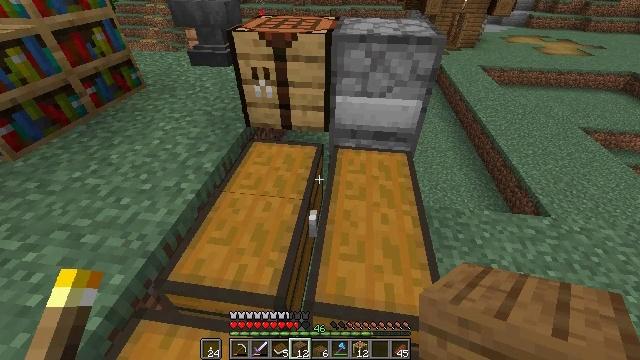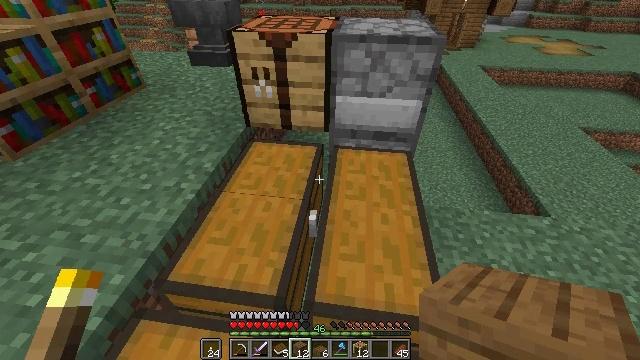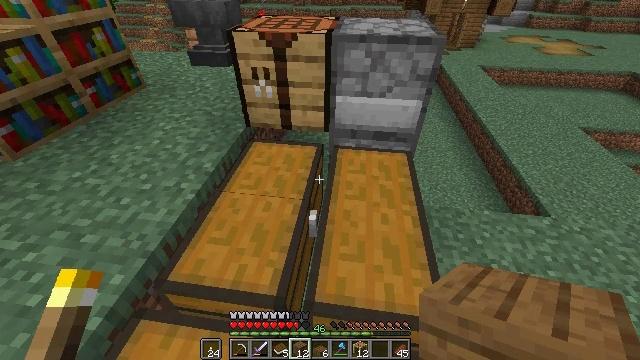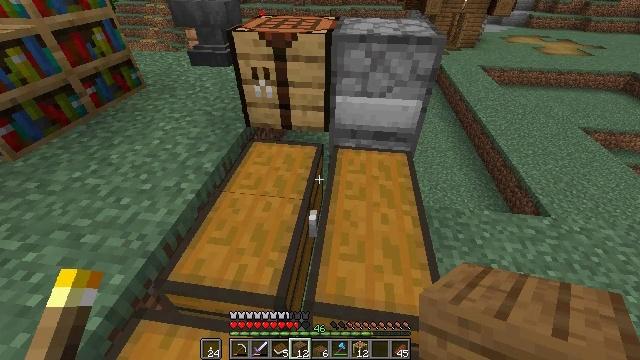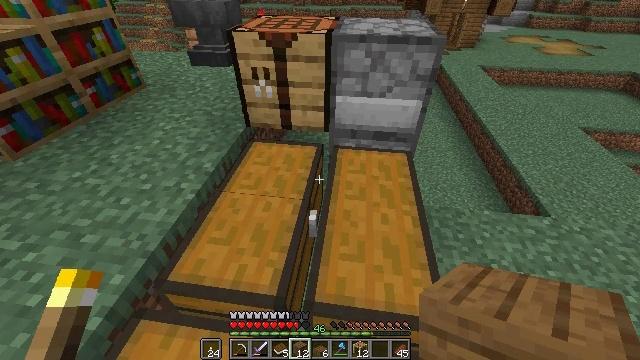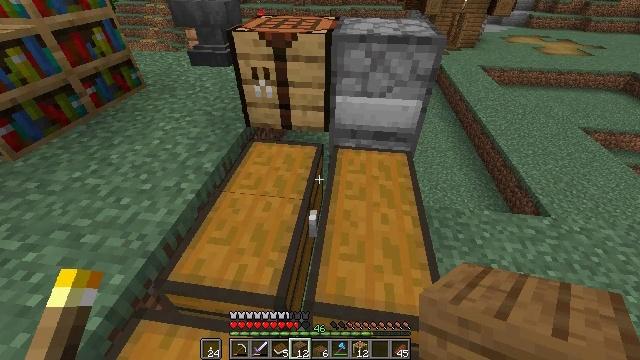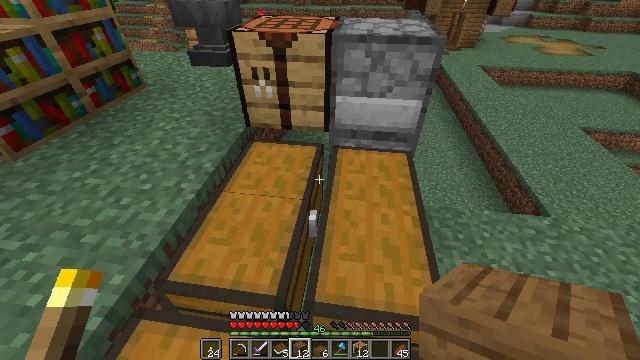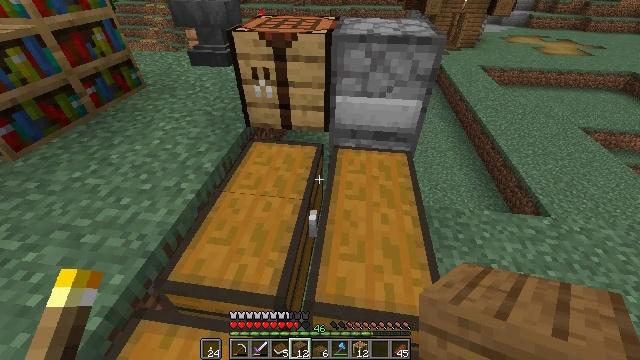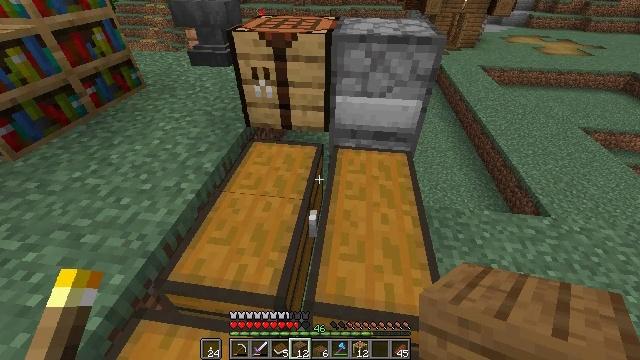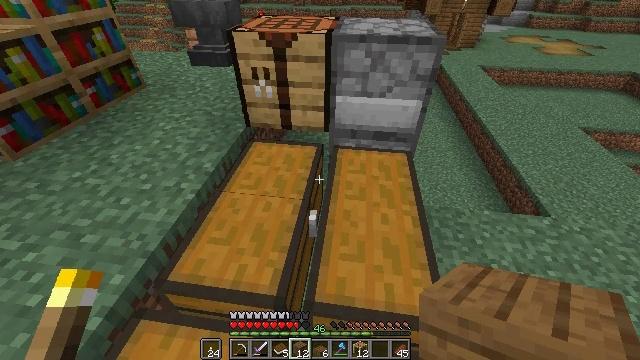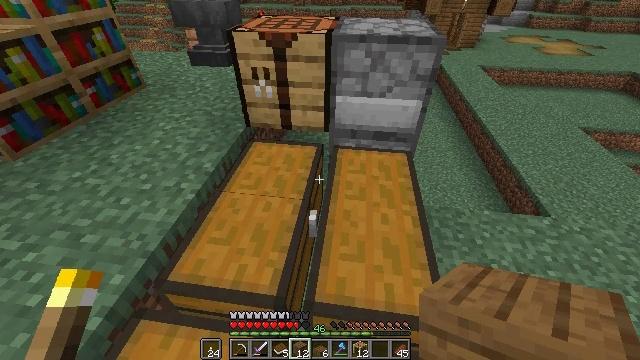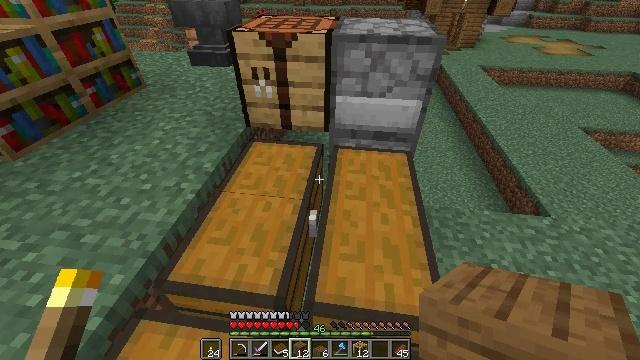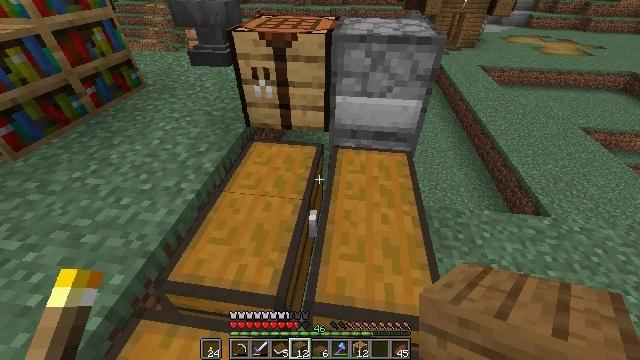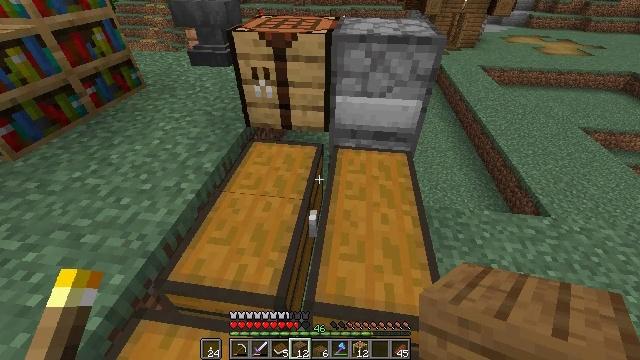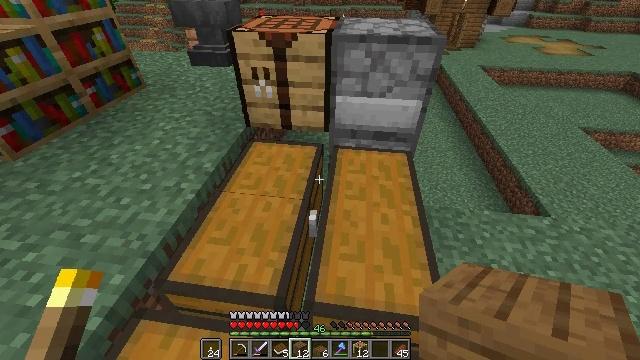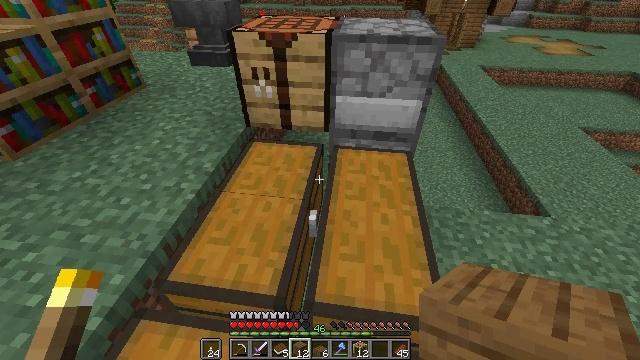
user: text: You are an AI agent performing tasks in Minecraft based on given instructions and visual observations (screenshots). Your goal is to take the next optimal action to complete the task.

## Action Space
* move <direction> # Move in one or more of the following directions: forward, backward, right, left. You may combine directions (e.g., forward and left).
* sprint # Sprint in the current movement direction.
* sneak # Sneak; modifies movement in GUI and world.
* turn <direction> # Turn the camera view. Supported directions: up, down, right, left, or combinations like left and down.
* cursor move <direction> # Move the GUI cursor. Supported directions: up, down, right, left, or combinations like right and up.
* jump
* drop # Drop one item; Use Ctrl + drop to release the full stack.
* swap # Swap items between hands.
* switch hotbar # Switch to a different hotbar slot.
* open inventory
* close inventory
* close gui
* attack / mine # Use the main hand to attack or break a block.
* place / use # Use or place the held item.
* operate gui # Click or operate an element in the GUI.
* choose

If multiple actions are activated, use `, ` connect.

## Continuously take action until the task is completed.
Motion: motion action
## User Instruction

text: Craft a spruce fence gate.
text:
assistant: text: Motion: no_op
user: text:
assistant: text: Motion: no_op
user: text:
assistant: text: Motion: no_op
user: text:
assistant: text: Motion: no_op
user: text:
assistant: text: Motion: no_op
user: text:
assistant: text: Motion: no_op
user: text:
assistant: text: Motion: no_op
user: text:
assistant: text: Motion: no_op
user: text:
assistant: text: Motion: no_op
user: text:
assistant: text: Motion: no_op
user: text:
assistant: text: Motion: no_op
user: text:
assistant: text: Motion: no_op
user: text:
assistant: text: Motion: no_op
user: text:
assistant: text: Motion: no_op
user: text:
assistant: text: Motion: no_op
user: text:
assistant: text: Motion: no_op
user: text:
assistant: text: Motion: no_op
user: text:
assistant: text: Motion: no_op
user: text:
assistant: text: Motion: no_op
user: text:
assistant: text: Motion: no_op
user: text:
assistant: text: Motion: no_op
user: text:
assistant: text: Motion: no_op
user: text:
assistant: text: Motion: no_op
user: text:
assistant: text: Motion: no_op
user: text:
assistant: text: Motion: no_op
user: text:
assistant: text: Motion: no_op
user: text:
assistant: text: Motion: no_op
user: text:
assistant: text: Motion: no_op
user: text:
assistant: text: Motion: no_op
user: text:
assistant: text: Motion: no_op